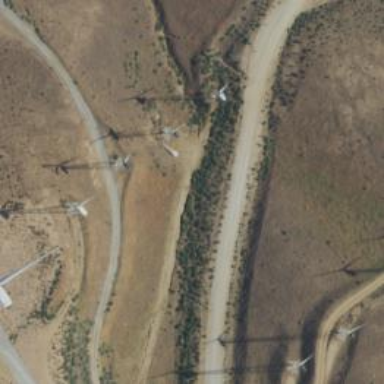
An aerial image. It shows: Wind generator is in the picture.